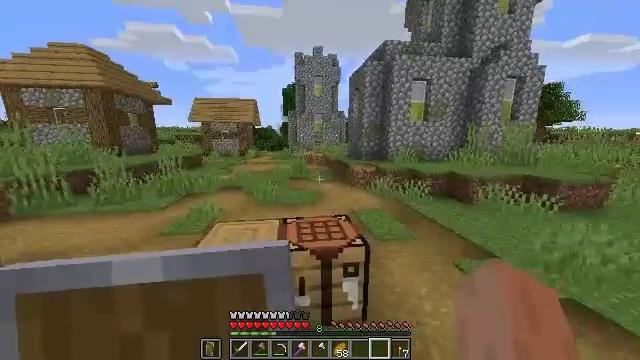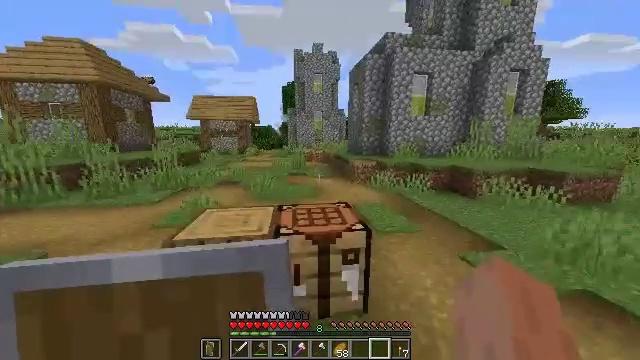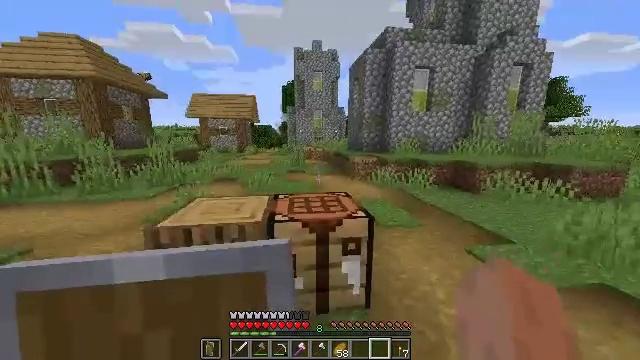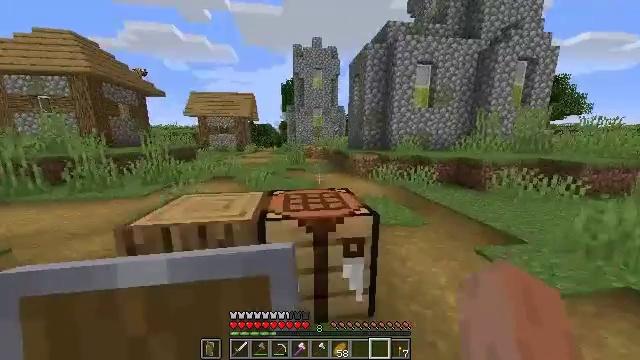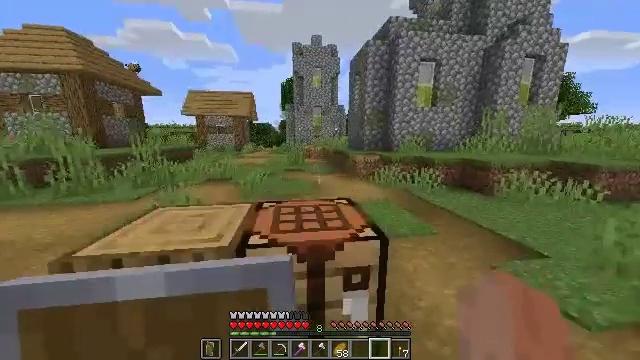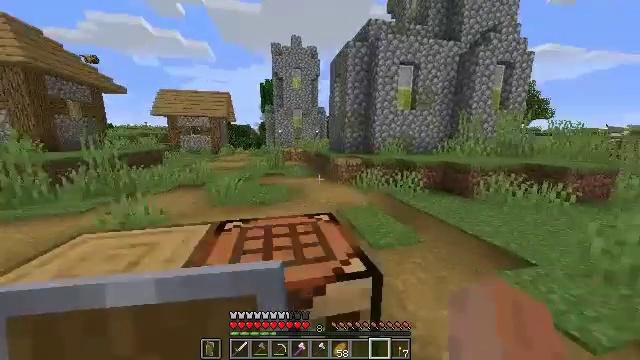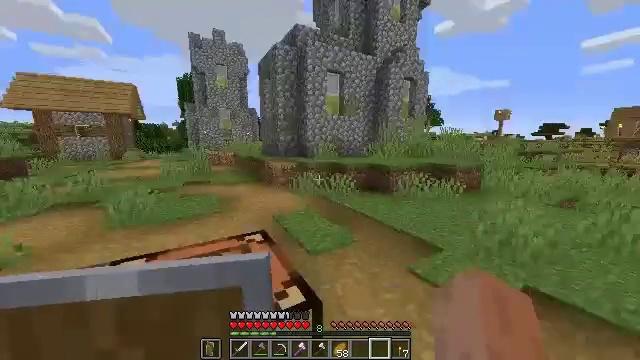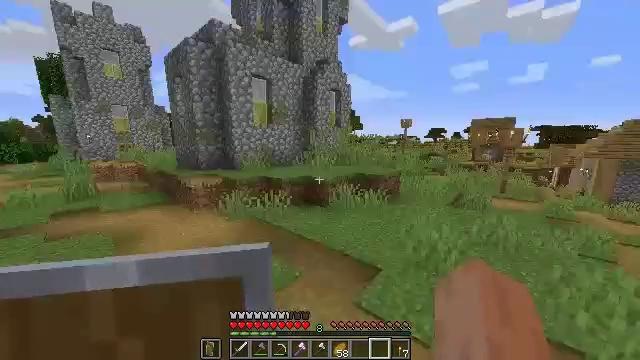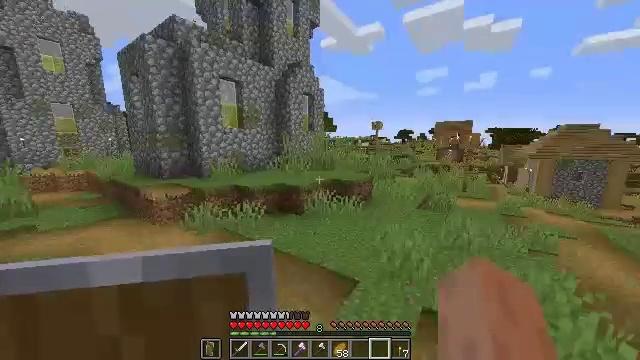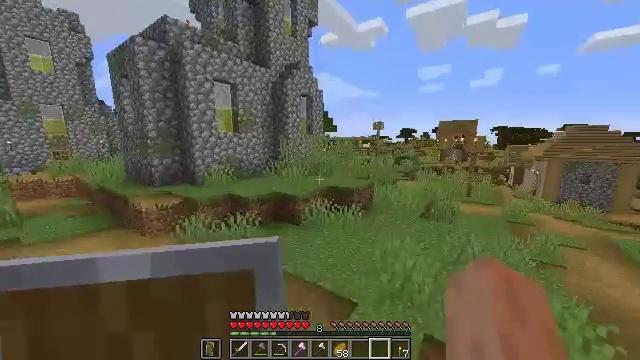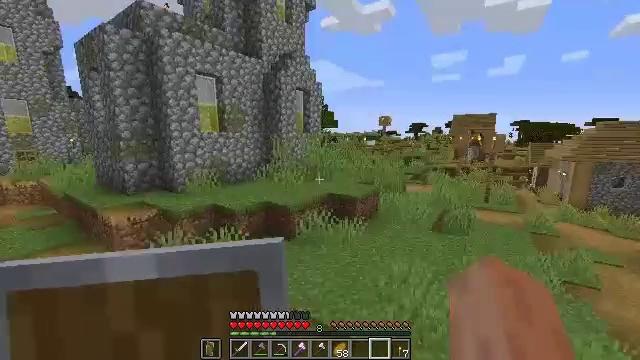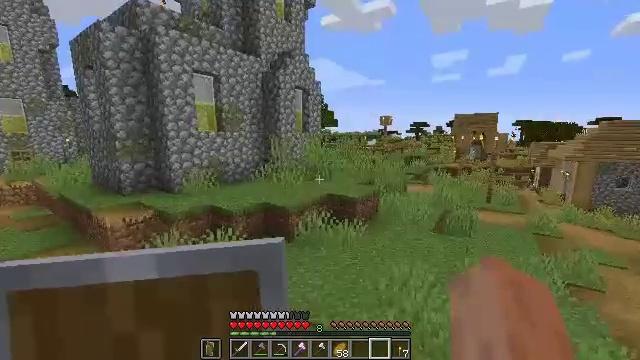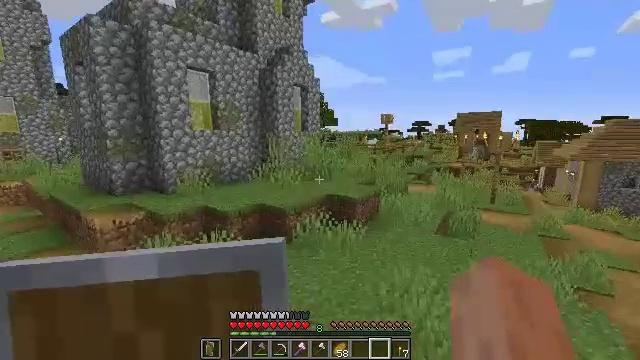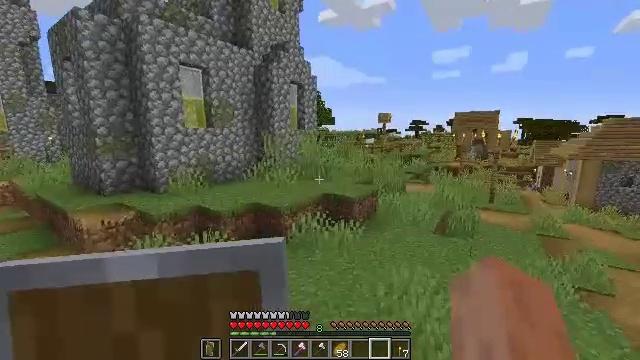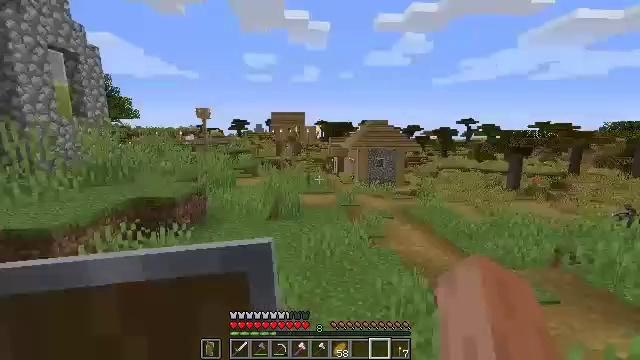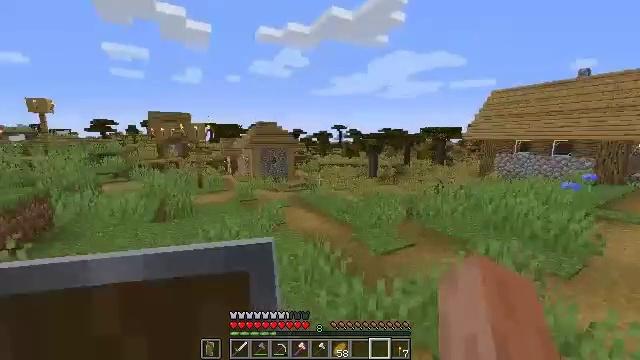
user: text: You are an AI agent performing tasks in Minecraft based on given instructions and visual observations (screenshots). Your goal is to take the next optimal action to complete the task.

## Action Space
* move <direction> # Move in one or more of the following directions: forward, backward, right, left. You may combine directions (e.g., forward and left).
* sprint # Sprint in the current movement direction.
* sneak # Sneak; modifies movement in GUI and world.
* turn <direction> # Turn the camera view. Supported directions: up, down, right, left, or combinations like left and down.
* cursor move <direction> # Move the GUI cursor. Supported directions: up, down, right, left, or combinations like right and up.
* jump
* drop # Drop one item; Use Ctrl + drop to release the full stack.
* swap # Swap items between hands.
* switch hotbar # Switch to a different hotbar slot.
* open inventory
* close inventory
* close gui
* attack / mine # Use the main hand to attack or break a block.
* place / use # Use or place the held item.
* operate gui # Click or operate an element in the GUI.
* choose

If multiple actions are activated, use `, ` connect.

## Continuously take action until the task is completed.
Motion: motion action
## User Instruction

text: Collect oak log for crafting.
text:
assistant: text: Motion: move forward
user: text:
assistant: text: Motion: move forward
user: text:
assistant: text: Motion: move forward
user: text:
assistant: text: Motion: move forward
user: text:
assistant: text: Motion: move forward, turn right
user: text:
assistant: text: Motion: move forward, turn right, jump
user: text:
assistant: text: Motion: move forward, turn right, jump
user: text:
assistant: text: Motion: move forward, turn right, jump
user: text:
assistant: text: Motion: move forward, jump
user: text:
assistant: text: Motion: move forward, jump
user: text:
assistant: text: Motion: move forward
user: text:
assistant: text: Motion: move forward
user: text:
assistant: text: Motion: move forward
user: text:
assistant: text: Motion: move forward, sprint, turn right
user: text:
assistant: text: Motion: move forward, sprint, turn right
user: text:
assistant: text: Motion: move forward, sprint, turn right
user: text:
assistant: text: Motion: move forward, sprint
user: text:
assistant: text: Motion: move forward, sprint, turn right
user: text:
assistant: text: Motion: move forward, turn right and up
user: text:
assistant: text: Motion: move forward, turn right and up
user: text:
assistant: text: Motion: move forward, turn right and up
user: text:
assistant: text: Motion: move forward, turn right, jump
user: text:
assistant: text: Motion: move forward, jump
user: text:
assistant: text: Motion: move forward, jump
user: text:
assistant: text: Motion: move forward, jump
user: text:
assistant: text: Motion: move forward, jump
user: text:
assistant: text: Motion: move forward, jump
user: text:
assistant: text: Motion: move forward, turn left, jump
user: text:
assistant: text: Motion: move forward, turn left
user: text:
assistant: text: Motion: move forward, turn left